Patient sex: M
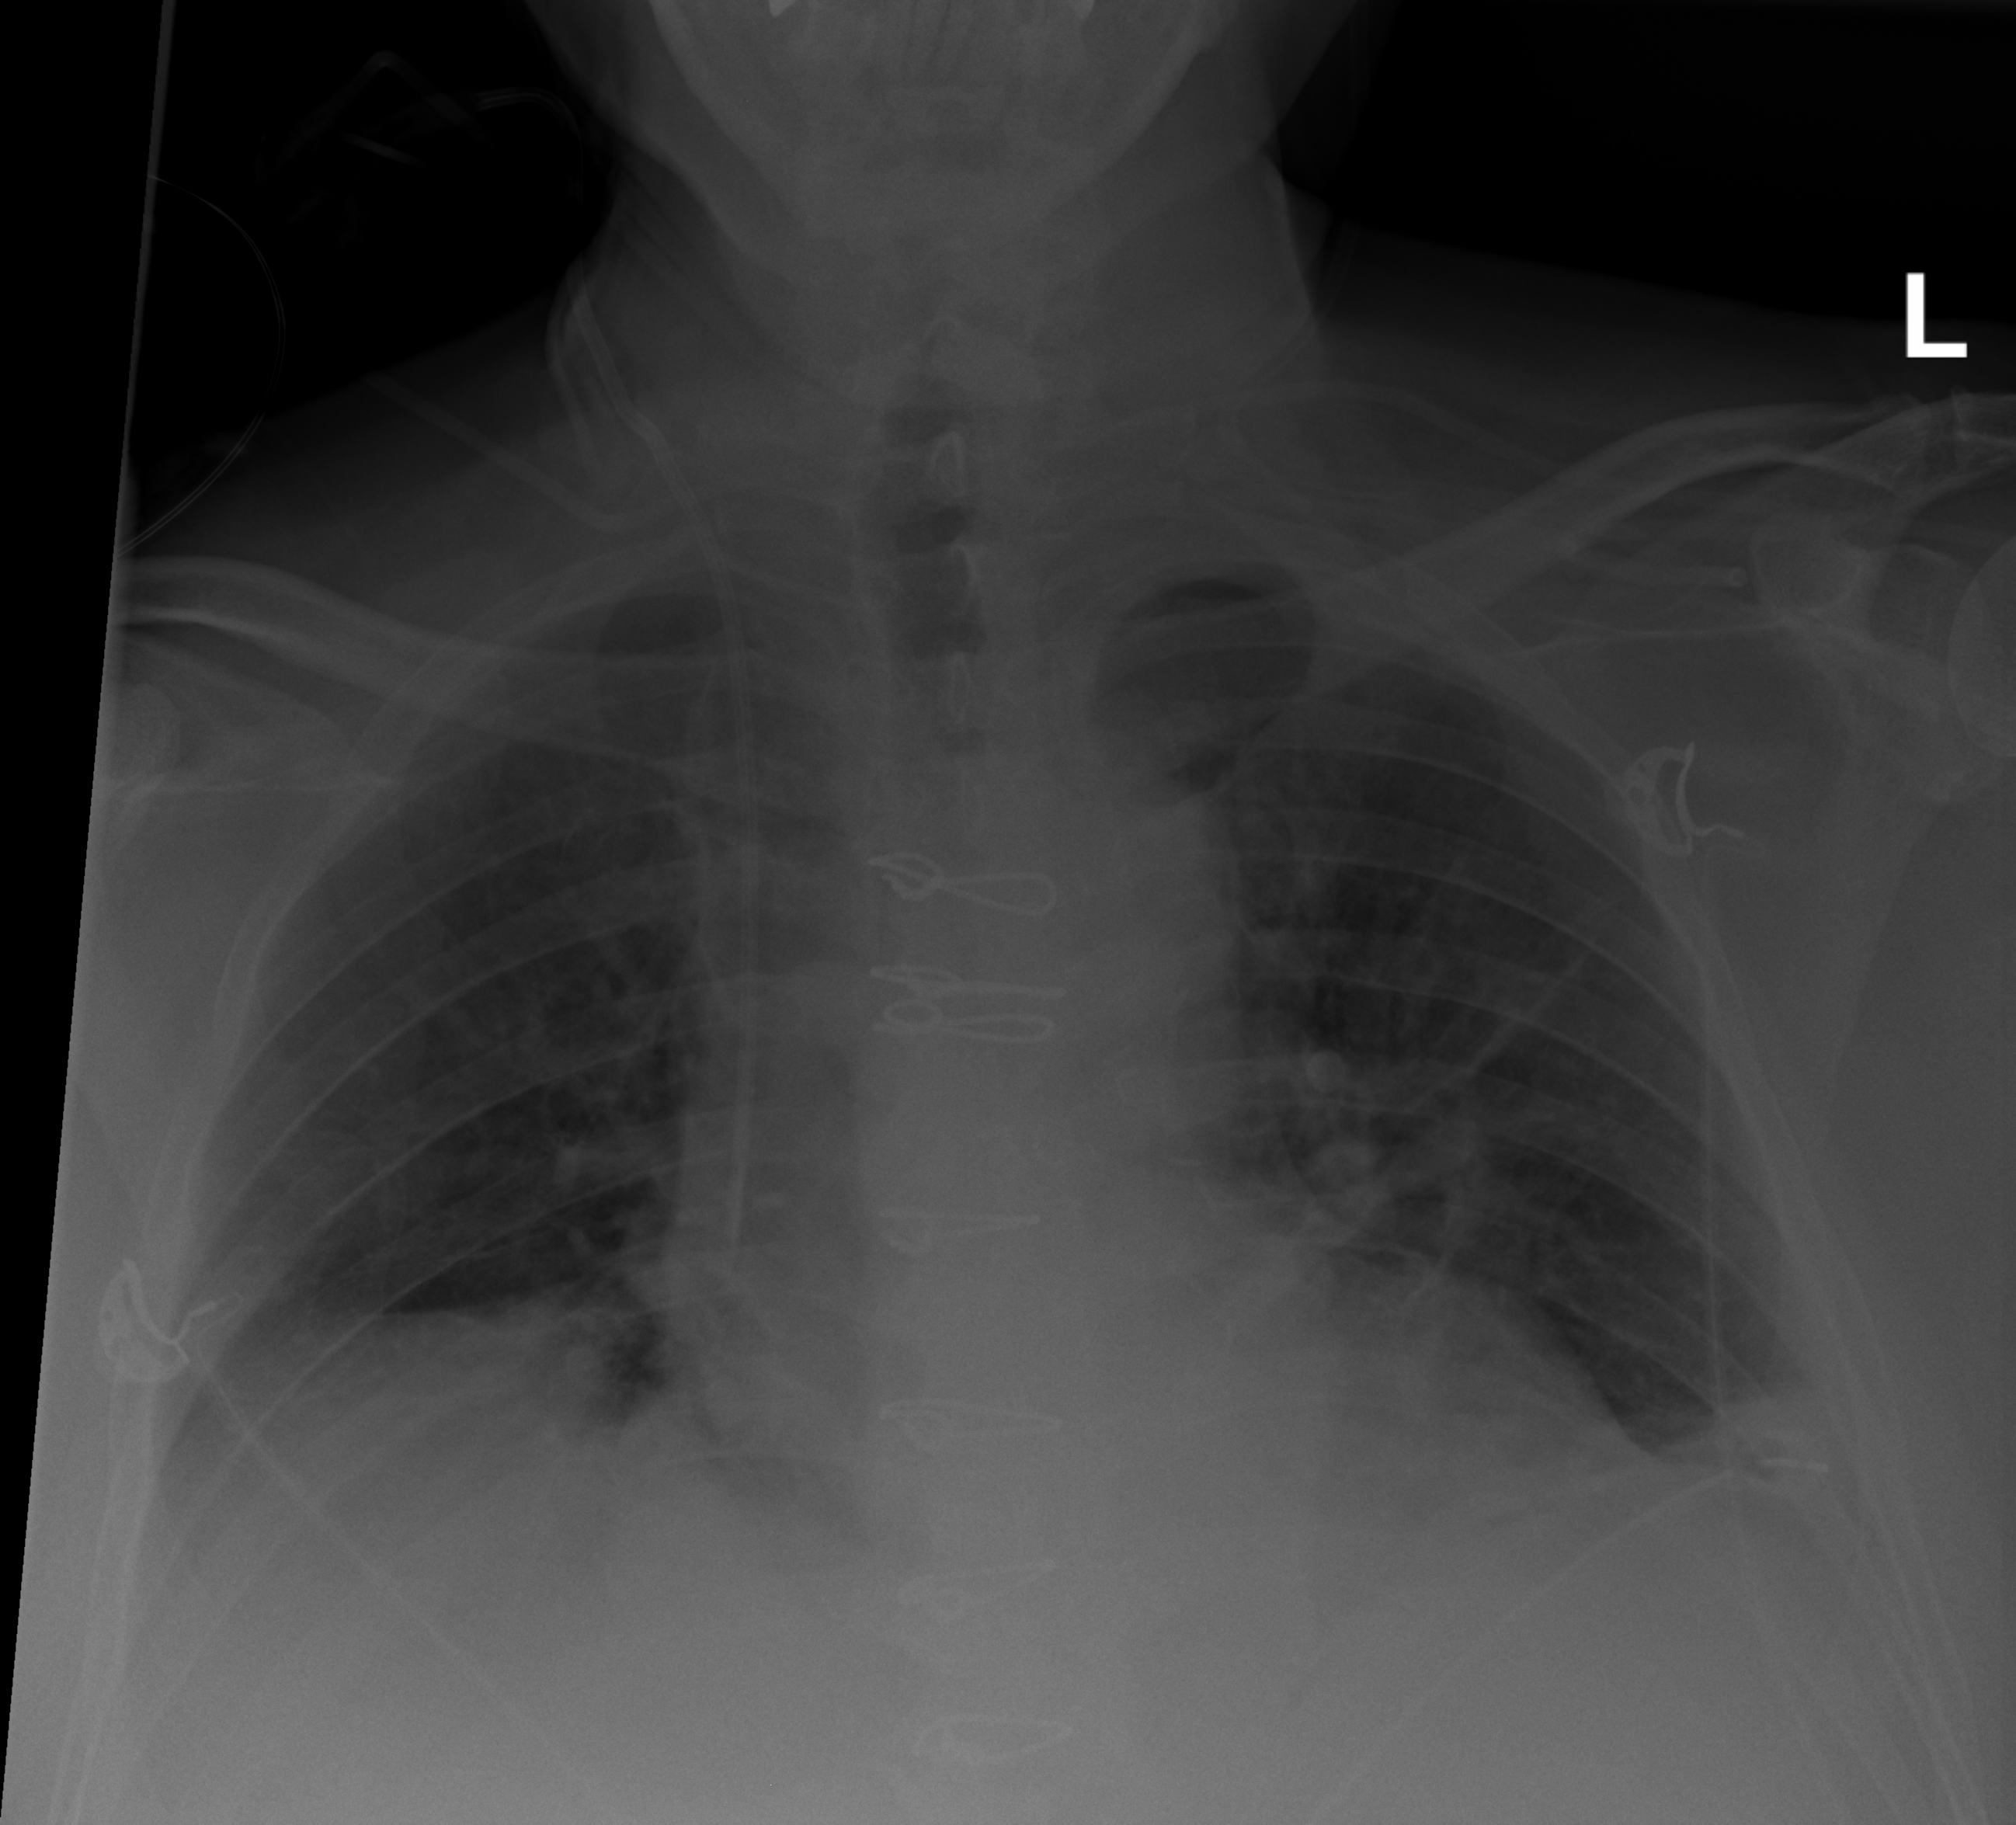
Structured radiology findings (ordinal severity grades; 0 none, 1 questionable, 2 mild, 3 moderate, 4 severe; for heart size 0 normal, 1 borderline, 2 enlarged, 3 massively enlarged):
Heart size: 2
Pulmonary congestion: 1
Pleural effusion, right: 2
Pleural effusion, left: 2
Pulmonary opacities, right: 0
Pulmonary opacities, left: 0
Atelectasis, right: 2
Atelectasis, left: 2